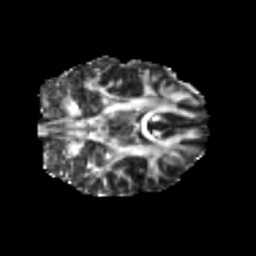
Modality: FA
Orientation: coronal
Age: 19
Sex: female
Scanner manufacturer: siemens
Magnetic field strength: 3 T
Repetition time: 3.5 s
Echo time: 0.113 s